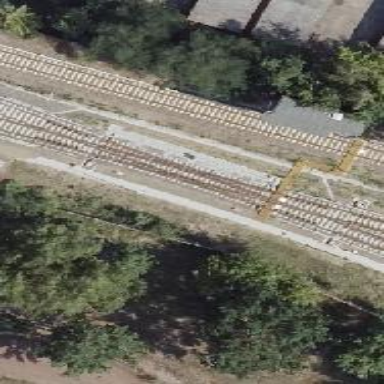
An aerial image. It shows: Yard used for service maintenance of electrified light rail railway.